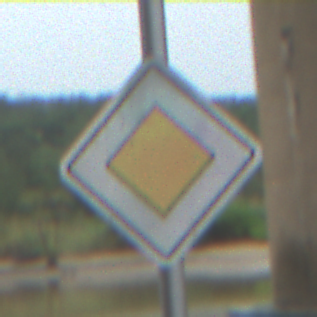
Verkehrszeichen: Vorfahrtsstrasse
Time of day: Midday
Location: Roofed (Beach)
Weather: Overcast
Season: NotSpecified
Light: Natural